Interaction volume radius: 5 \u00c5
Interaction volume height: 20 \u00c5
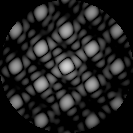
Disorder parameter: 0.08452